Question:
I'm rotating a Cell with
'''
height: 500px;
width: 20px;
-webkit-transform:rotate(270deg);
-moz-transform:rotate(270deg);
-ms-transform:rotate(270deg);
-o-transform:rotate(270deg);
transform:rotate(270deg);
'''
But when my string contain more than 1 word, it's going on multi-line (like the picture below)
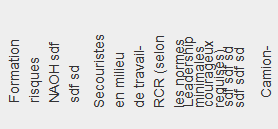
Answer: If what I have figured out is correct, try this,
add a 'white-space: nowrap;' to your cell.
<URL>.